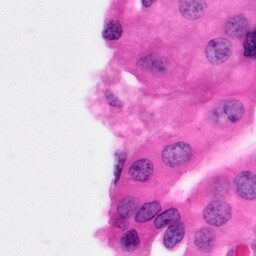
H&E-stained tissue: Pancreatic